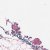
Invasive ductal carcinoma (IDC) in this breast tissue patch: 0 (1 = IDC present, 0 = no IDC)